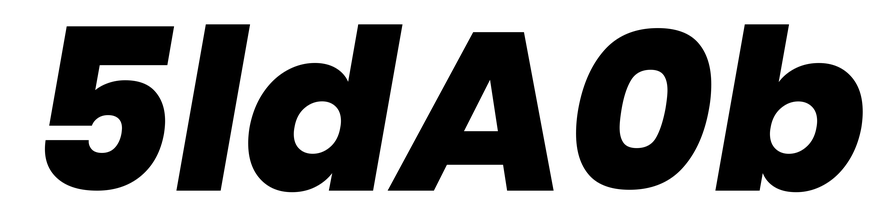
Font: Poppins-ExtraBoldItalic